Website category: sports
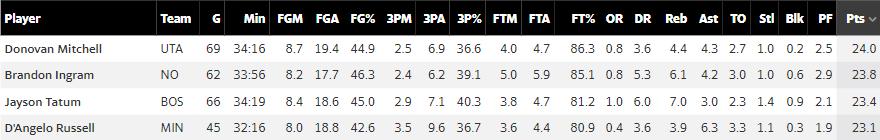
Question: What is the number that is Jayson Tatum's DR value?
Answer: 6.0

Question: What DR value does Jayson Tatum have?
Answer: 6.0

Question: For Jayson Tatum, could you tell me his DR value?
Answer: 6.0

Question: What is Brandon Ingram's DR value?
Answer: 5.3

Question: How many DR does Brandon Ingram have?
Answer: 5.3

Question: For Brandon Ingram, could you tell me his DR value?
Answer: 5.3

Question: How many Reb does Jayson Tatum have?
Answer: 7.0

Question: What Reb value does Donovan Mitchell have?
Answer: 4.4

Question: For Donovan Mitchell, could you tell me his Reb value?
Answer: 4.4

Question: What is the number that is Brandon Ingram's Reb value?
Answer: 6.1

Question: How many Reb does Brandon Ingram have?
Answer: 6.1

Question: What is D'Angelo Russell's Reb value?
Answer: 3.9

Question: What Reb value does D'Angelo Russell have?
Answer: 3.9

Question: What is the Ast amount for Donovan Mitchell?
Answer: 4.3

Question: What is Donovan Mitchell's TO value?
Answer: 2.7

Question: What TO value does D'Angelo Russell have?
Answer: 3.3

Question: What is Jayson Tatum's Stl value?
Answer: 1.4

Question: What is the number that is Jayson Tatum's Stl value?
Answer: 1.4

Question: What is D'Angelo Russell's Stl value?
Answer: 1.1

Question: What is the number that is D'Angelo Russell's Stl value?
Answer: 1.1

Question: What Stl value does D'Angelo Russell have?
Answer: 1.1

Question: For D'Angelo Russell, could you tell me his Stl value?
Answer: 1.1

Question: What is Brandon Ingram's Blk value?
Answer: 0.6

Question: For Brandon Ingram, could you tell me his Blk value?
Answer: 0.6

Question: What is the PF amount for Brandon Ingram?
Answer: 2.9

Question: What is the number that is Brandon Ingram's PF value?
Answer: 2.9

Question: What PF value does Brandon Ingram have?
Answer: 2.9

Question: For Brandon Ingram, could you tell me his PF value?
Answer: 2.9

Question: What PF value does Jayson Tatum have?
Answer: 2.1

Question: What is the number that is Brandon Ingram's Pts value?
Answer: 23.8

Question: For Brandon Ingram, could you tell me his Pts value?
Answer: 23.8

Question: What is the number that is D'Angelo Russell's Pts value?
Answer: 23.1

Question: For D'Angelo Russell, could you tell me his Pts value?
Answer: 23.1